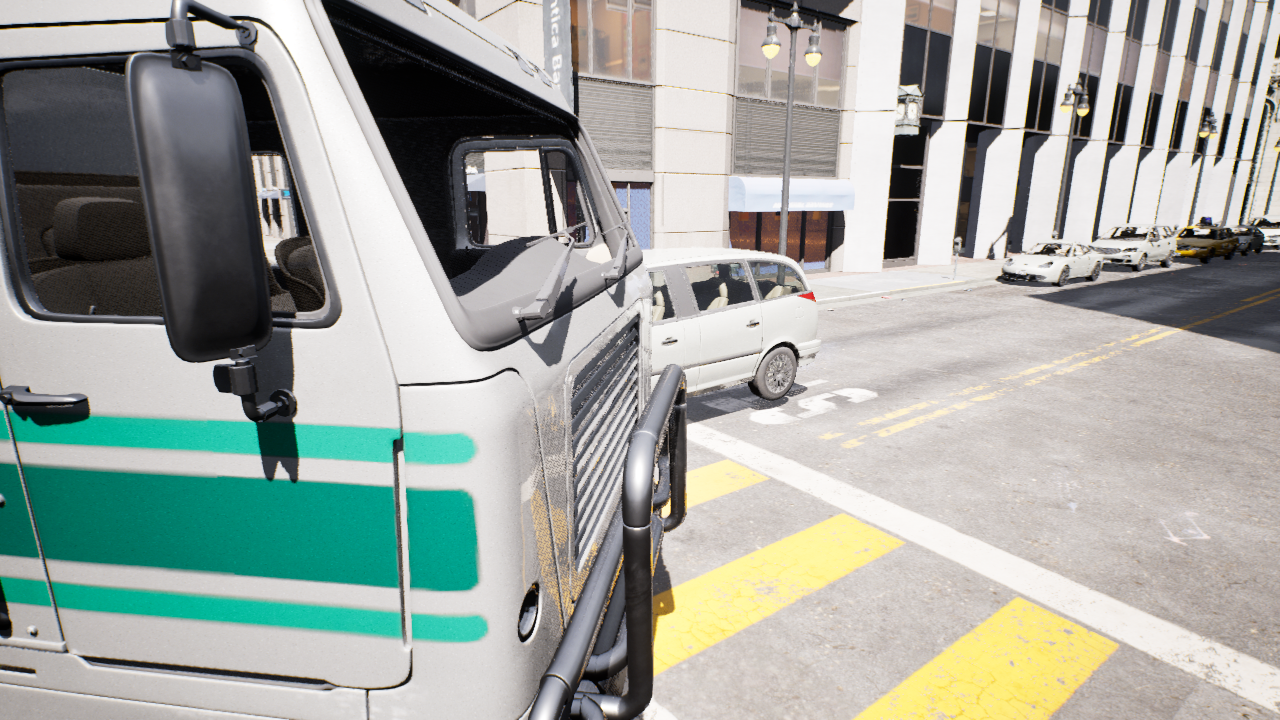
Venue: residential
Lighting: clear day
Vehicle rig: minivan